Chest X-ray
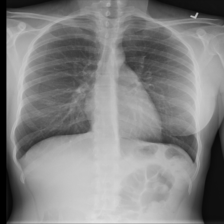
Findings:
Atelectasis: negative
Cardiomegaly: negative
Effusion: negative
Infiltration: negative
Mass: negative
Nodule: negative
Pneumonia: negative
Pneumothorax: negative
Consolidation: negative
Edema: negative
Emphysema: negative
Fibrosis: negative
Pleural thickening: negative
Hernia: negative